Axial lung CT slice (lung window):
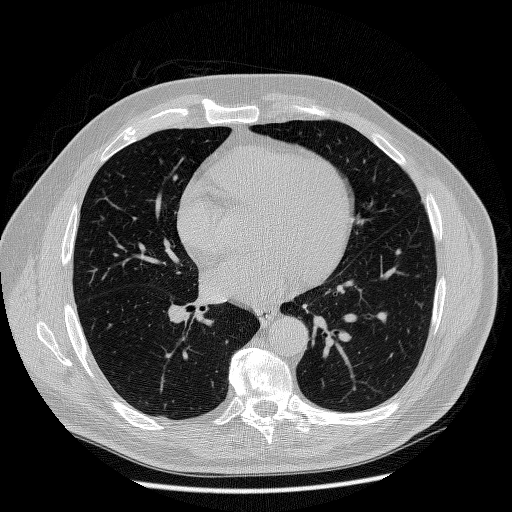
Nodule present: no